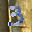
Label: 3